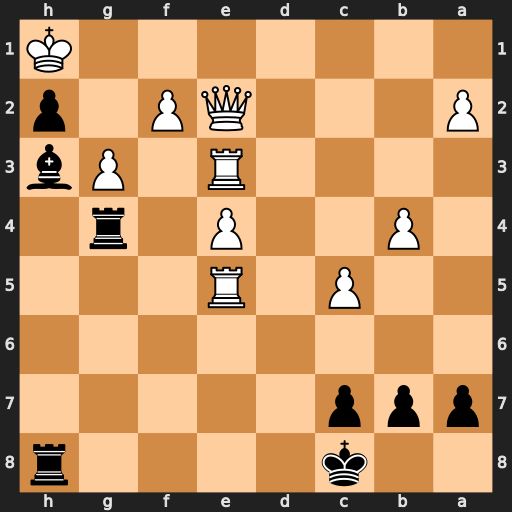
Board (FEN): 2k4r/ppp5/8/2P1R3/1P2P1r1/4R1Pb/P3QP1p/7K
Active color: b
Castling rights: -
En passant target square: -
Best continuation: Bg2+ Kxg2 h1=Q#